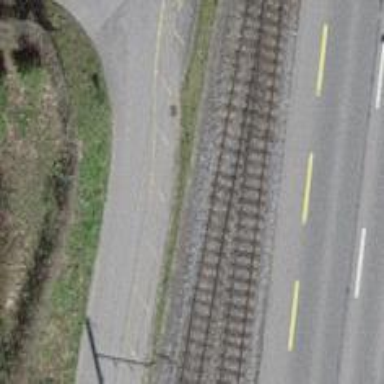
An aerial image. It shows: Narrow-gauge railway with single track. The railway is electrified with contact line.